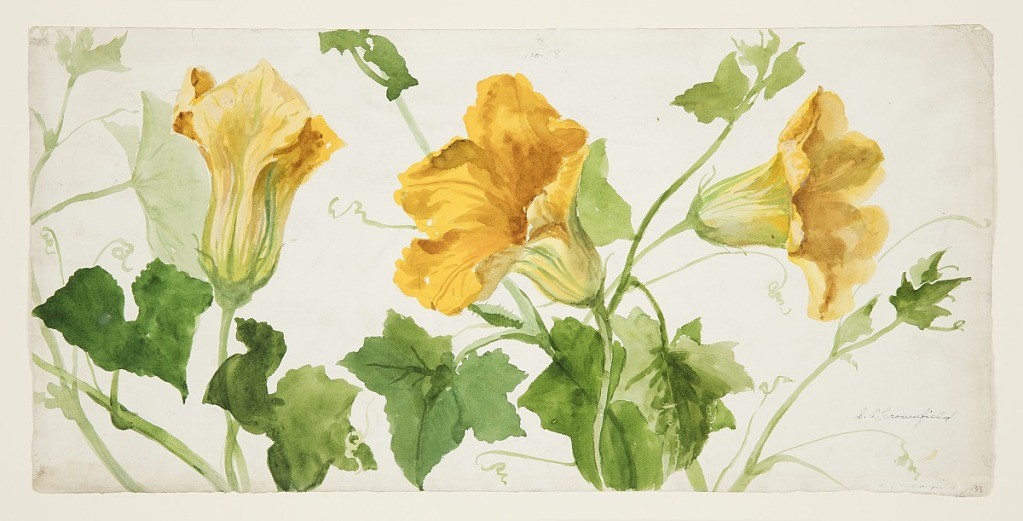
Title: Study of Squash or Pumpkin Plants
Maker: Sophia L. Crownfield, American, 1862–1929
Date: early 20th century
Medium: Brush and watercolor, graphite on paper
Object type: Drawing
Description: Horizontal sheet illustrating upper portions of a squash or pumpkin plant, with yellow blossoms and green leaves.